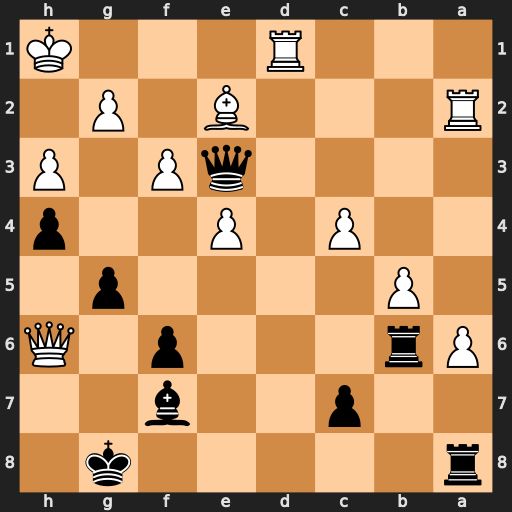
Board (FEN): r5k1/2p2b2/Pr3p1Q/1P4p1/2P1P2p/4qP1P/R3B1P1/3R3K
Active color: b
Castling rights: -
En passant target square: -
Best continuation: f5